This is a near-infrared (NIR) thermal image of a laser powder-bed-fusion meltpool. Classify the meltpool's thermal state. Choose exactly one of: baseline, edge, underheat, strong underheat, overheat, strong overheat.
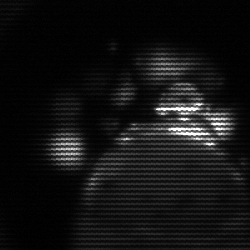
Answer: baseline